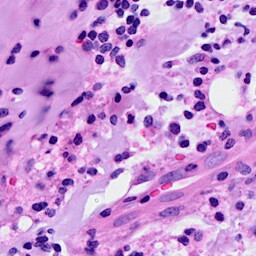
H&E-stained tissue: Breast